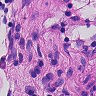
Metastatic tissue present: no